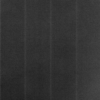
Label: dusty